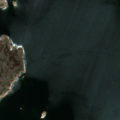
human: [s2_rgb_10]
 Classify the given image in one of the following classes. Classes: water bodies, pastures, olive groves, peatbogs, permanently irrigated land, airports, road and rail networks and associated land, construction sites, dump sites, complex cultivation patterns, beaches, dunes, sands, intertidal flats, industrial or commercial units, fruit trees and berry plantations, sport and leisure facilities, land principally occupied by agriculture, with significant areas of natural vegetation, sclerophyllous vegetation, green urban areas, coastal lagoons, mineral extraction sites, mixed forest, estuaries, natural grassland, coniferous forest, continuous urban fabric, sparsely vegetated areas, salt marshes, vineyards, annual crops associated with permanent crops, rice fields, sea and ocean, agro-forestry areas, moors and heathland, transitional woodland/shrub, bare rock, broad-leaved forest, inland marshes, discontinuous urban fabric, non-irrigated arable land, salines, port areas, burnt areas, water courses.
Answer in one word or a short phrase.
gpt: sea and ocean